Interaction volume radius: 10 \u00c5
Interaction volume height: 20 \u00c5
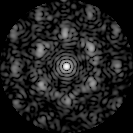
Disorder parameter: 0.6004